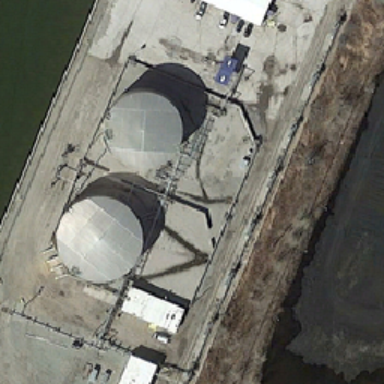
Two gray columnar tanks near a white rectangular is next to a river .